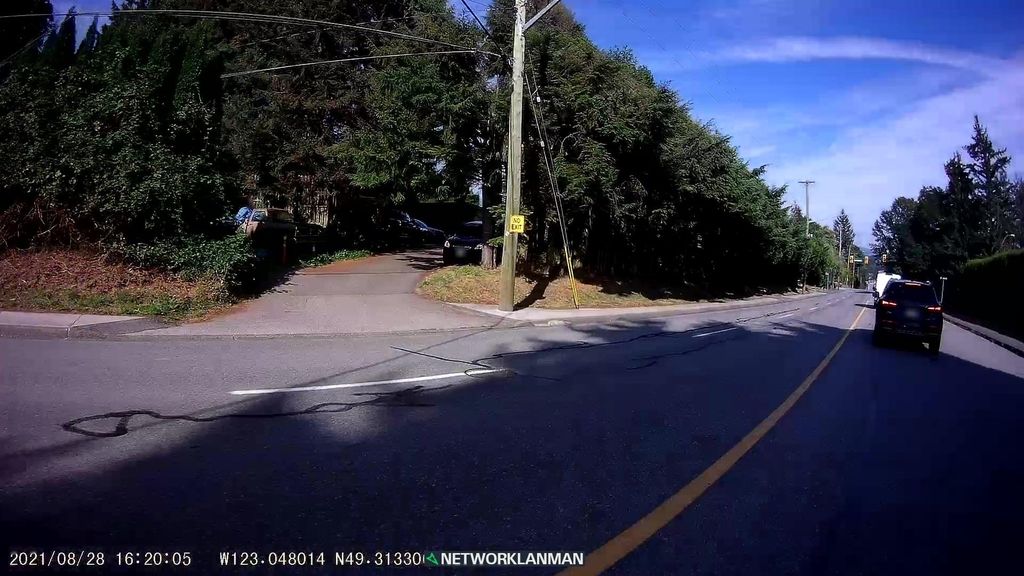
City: vancouver